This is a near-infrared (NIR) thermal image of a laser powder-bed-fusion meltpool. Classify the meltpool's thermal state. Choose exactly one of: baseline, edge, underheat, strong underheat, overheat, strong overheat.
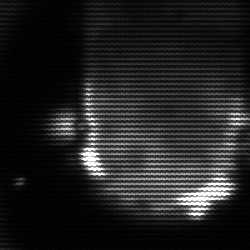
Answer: baseline